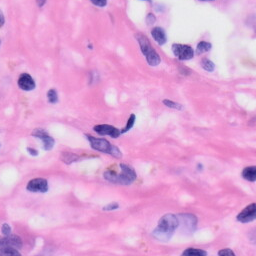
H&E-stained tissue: Skin